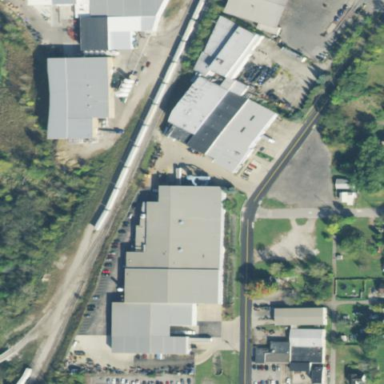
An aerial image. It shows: Industrial building.